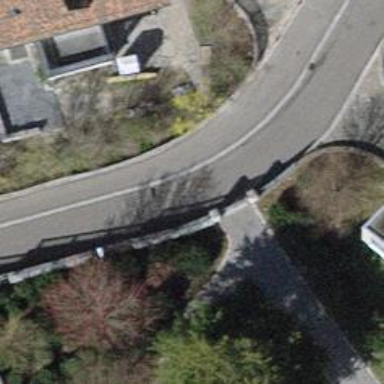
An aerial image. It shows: Gate.